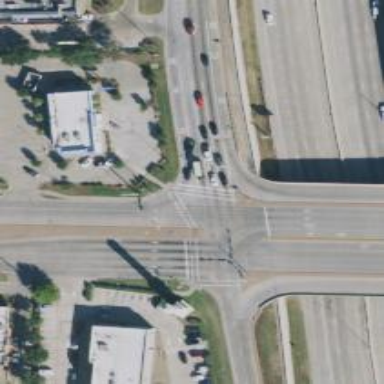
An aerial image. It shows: Marked footway crossing with line markings.